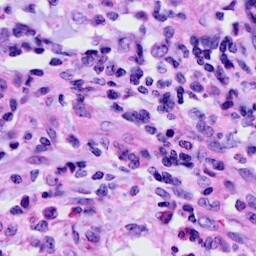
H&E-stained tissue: Cervix